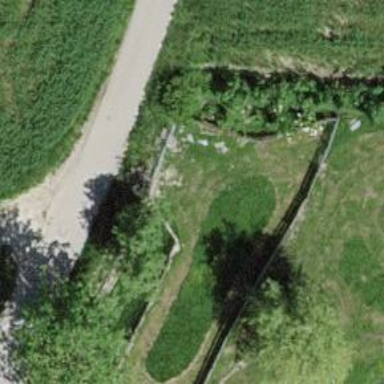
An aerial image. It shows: Gate.